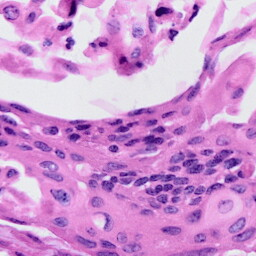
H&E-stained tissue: Cervix